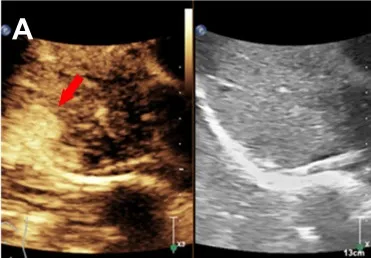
CEUS showed that the uniformly hyper-enhanced solid component of the nodule in the arterial phase.
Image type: radiology (ultrasound)